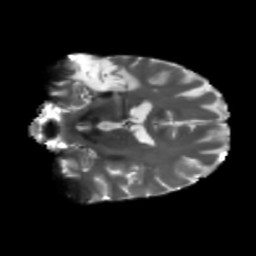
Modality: T2w
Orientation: coronal
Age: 47
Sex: male
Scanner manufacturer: siemens
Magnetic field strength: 3 T
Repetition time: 5.25 s
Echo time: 0.08 s